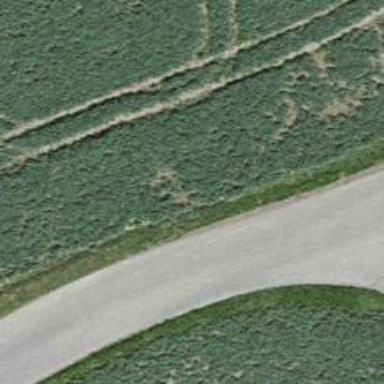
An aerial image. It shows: Unclassified road.